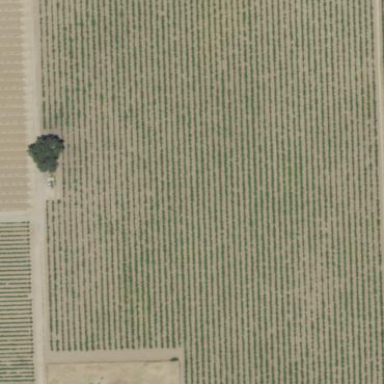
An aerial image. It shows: Vineyard with grape crops.